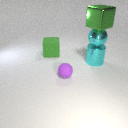
large cyan metal cylinder to the right of large green rubber cube